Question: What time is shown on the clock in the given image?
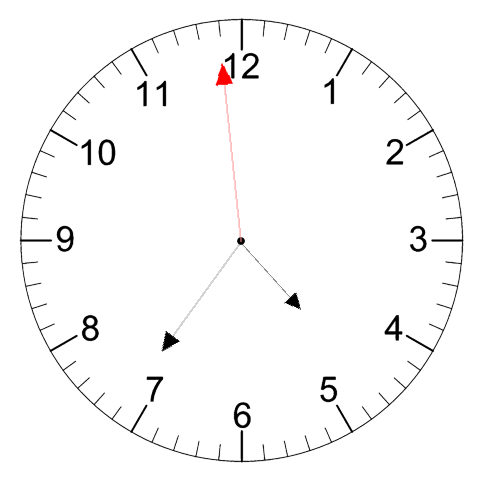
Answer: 04:35:59